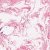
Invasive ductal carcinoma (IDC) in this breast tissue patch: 0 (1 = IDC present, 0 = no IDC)